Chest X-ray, PA view. Patient: 67 years old, sex M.
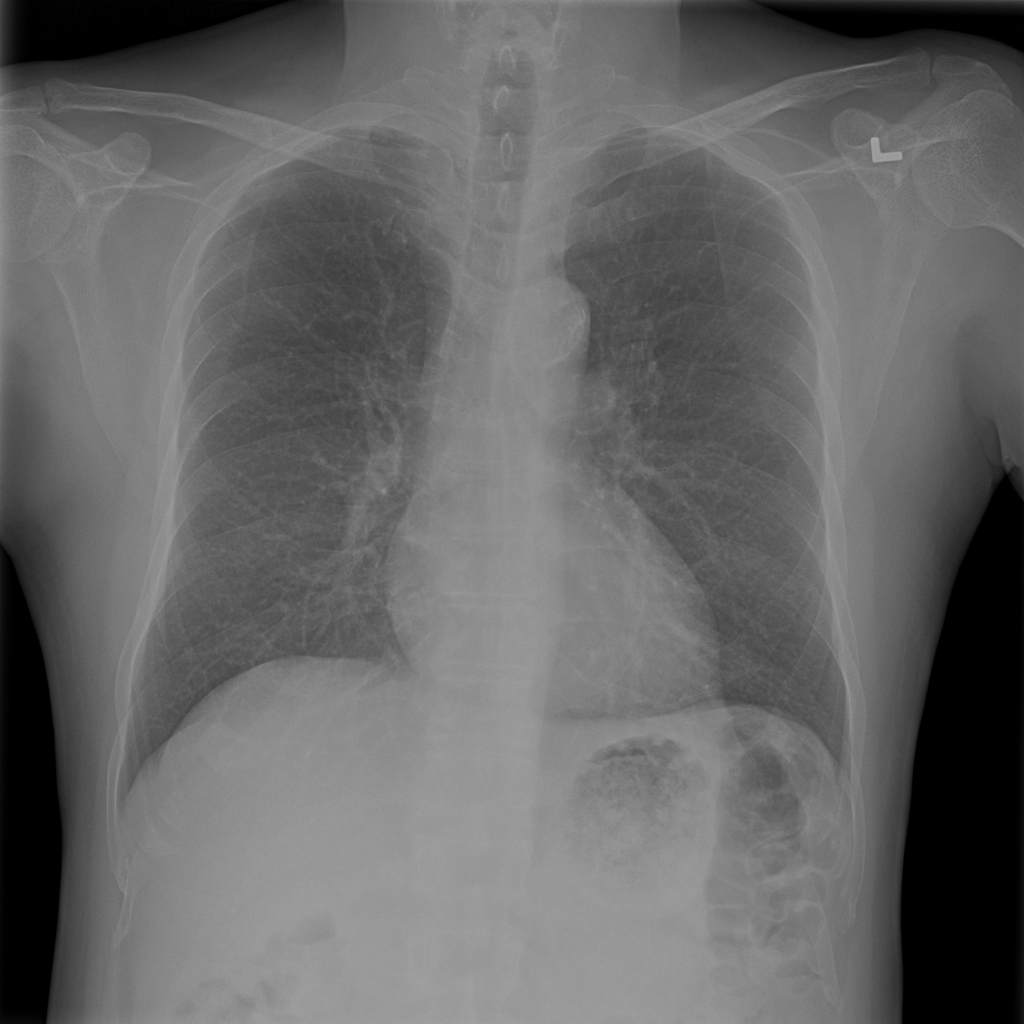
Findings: No Finding